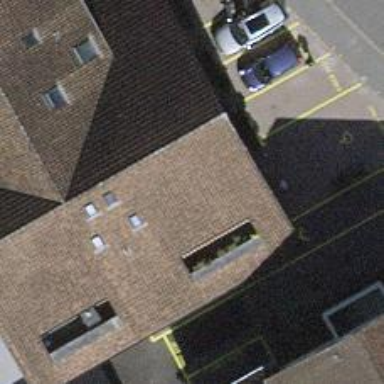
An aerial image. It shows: Post office.